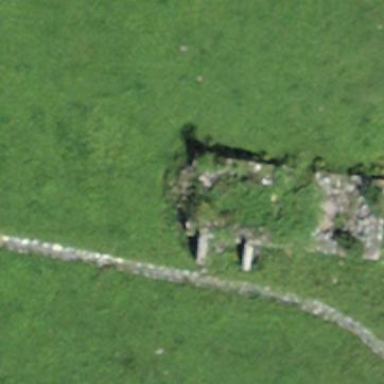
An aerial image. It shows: Ruins of building.